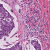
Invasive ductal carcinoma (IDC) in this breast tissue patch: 0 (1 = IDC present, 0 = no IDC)